Question: I am using this code:
'''
#menu {
margin: 0;
padding: 0;
display: block;
overflow: auto;
}
#menu li {
margin: 1px;
padding: 0;
float: left;
}
#menu li a {
display: block;
padding: 2px;
padding-left : 15px;
padding-right: 15px;
font-family: "Tahoma";
font-size: 18px;
color: #8f8b20;
text-decoration : none;
}
#menu li a:hover {
background-color: #dad68c;
padding: 2px;
padding-left : 15px;
padding-right: 15px;
}
#menu li a:active {
color: #ffffff;
background-color: #dad68c;
padding: 2px;
padding-left : 15px;
padding-right: 15px;
}
'''
'''
<ul id="menu">
<li><a href="#">Home</a></li>
<li><a href="#">Foods</a></li>
<li><a href="#">Gallery</a></li>
<li><a href="#">Site Map</a></li>
<li><a href="#">About us</a></li>
<li><a href="#">Contact us</a></li>
</ul>
'''
For a Horizontal CSS menu which is working fine on jsFiddle but when i am using it in my site.. it is giving me bullets of the list, see the image below....

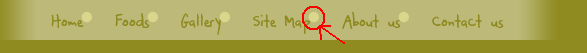
Answer: Modify this style:
'''
#menu li {
margin: 1px;
padding: 0;
float: left;
}
'''
Like this: (You are missing 'list-style' property)
'''
#menu li {
margin: 1px;
padding: 0;
float: left;
list-style:none; // this should remove the bullets
}
'''
- <URL>